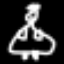
Label: angel